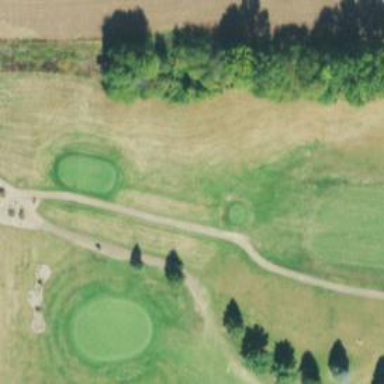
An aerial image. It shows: Footway that serves as golf path.